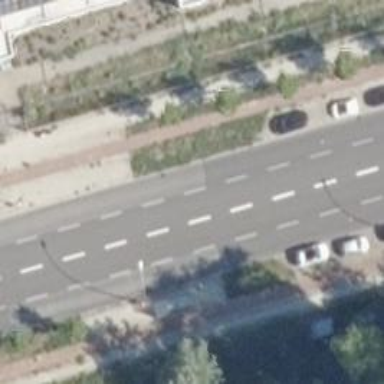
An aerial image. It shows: Platform for public transport on the road.